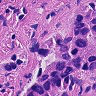
Metastatic tissue present: yes